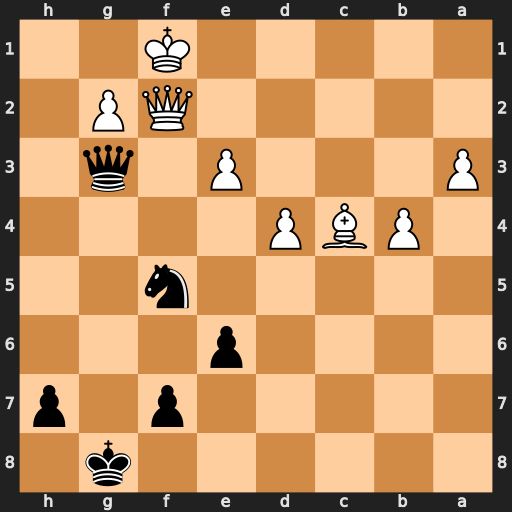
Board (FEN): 6k1/5p1p/4p3/5n2/1PBP4/P3P1q1/5QP1/5K2
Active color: b
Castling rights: -
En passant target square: -
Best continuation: Nxe3+ Ke2 Qxf2+ Kxf2 Nxc4